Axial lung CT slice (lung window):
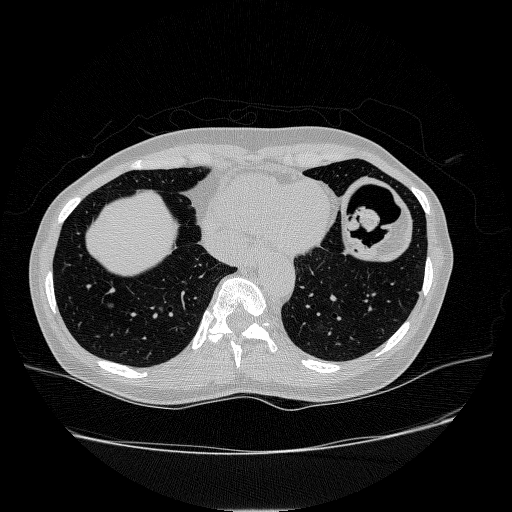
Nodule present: no